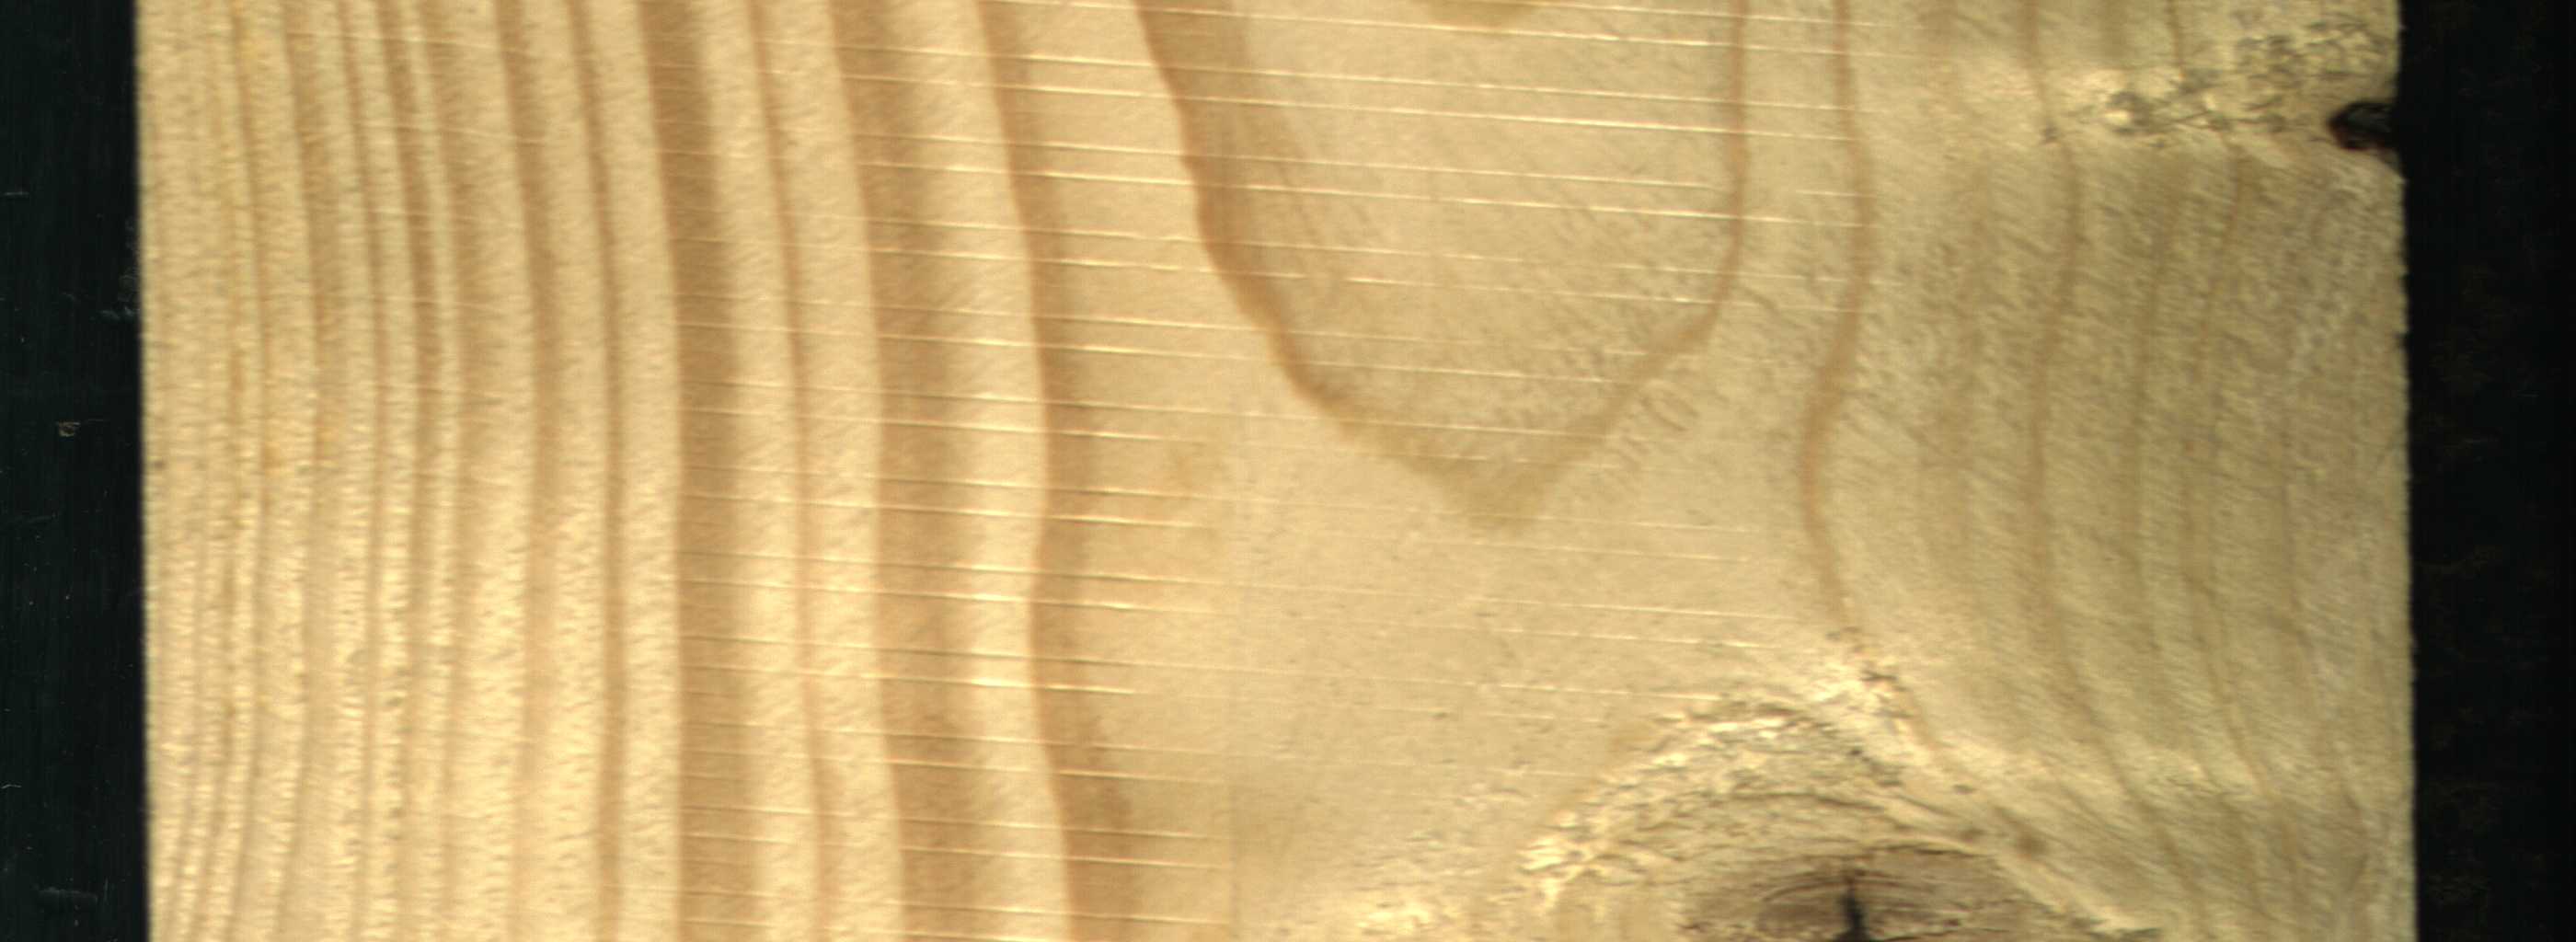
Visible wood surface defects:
knot_with_crack
Knot_missing